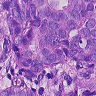
Metastatic tissue present: yes